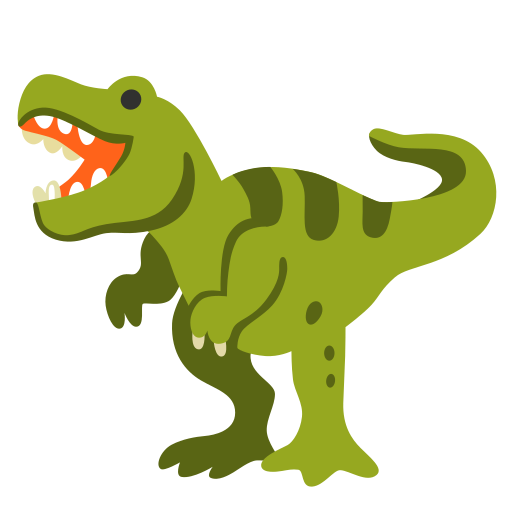
Emoji: 🦖